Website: ulta-beauty
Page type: billing-address
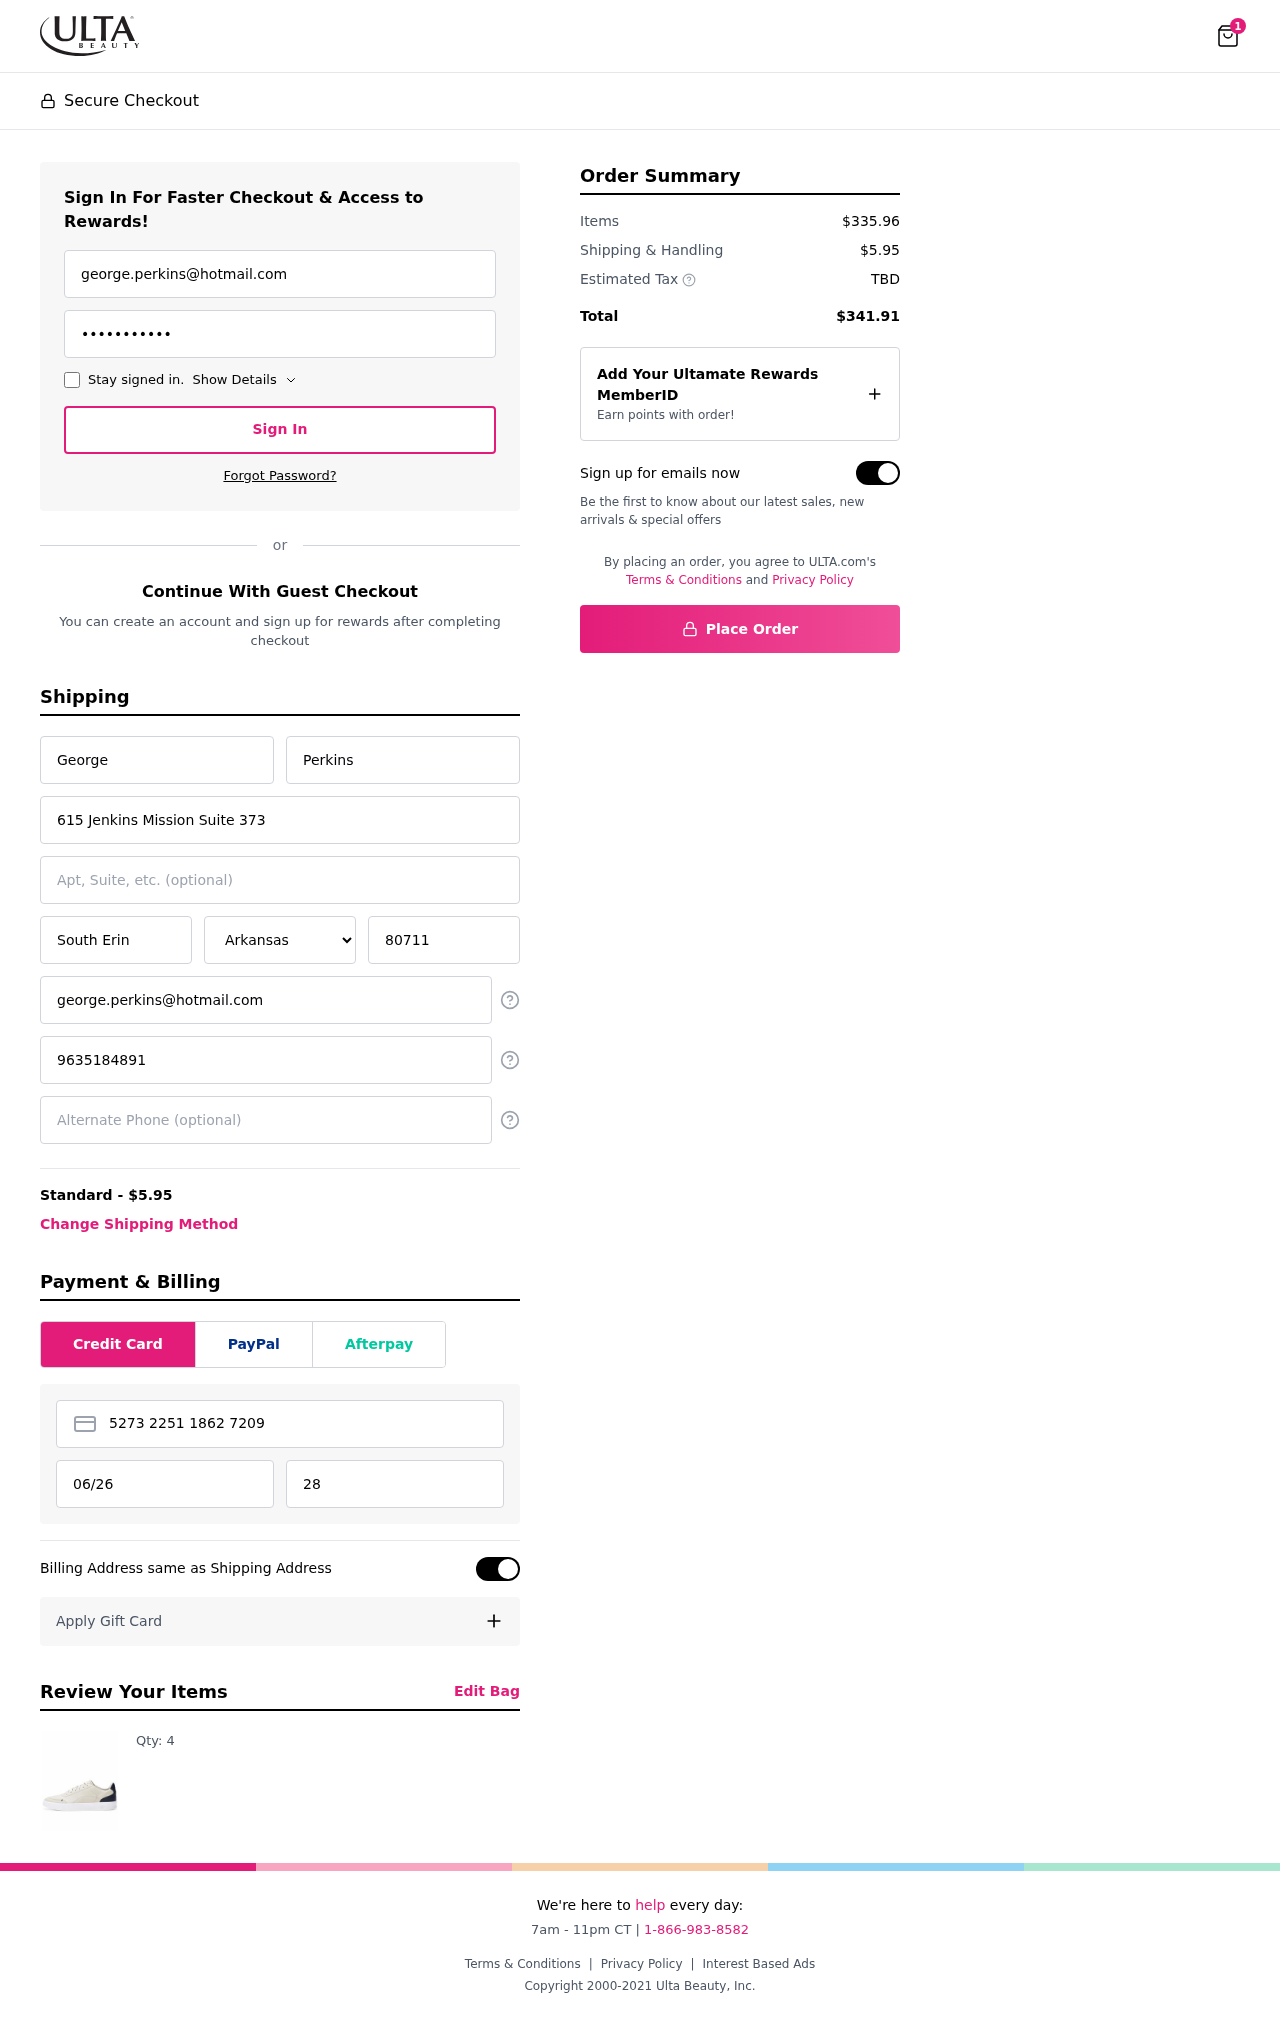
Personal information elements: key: PII_STATE
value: Arkansas
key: PII_EMAIL
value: george.perkins@hotmail.com
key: PII_FIRSTNAME
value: George
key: PII_LASTNAME
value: Perkins
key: PII_STREET
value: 615 Jenkins Mission Suite 373
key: PII_CITY
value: South Erin
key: PII_POSTCODE
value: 80711
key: PII_PHONE
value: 9635184891
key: PII_CARD_NUMBER
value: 5273 2251 1862 7209
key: PII_CARD_EXPIRY
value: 06/26
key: PII_CARD_CVV
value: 282
Product elements: key: PRODUCT1_QUANTITY
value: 4
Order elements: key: ORDER_NUM_ITEMS
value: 1
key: ORDER_SHIPPING_COST
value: $5.95
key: ORDER_SUBTOTAL
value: $335.96
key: ORDER_TOTAL
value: $341.91